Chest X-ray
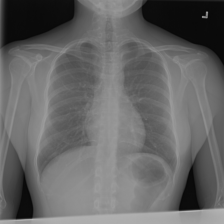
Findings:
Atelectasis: negative
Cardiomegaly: negative
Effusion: negative
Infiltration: negative
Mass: negative
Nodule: negative
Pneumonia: negative
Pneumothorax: negative
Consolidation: negative
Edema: negative
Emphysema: negative
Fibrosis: negative
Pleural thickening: negative
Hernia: negative